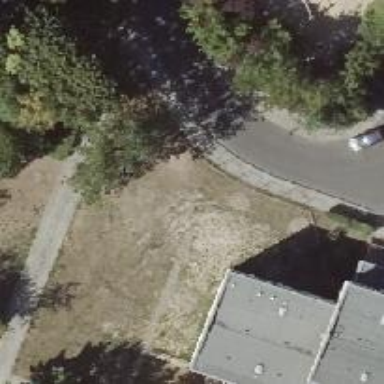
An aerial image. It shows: Residential road with asphalt surface. Both sides have sidewalks.